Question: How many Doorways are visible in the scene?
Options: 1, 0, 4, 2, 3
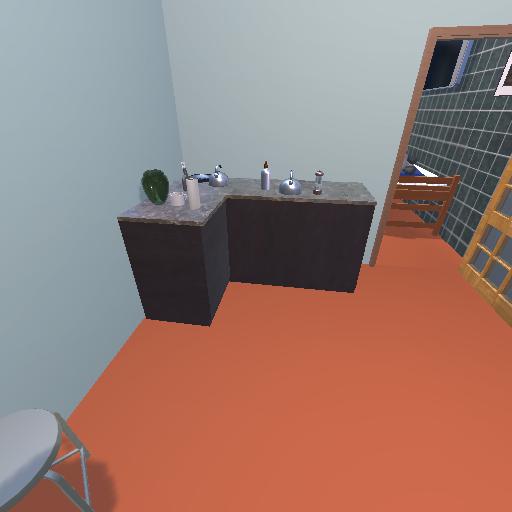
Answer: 1